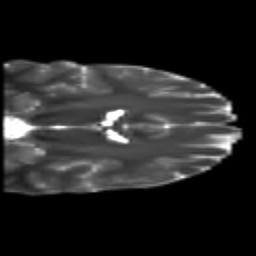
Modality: T2w
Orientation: coronal
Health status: healthy
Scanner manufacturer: siemens
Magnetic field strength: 3 T
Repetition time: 10 s
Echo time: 0.092 s